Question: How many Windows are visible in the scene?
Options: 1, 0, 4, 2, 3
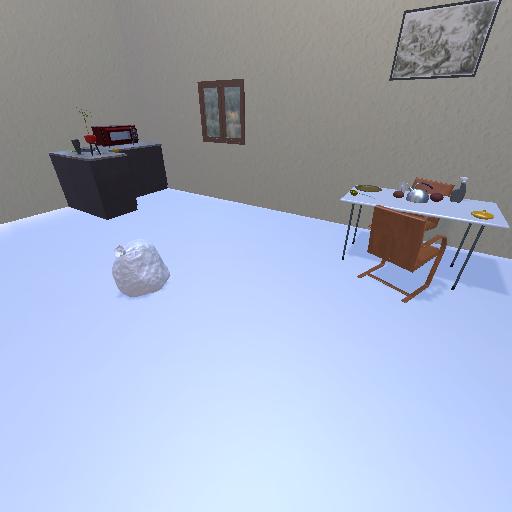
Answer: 1